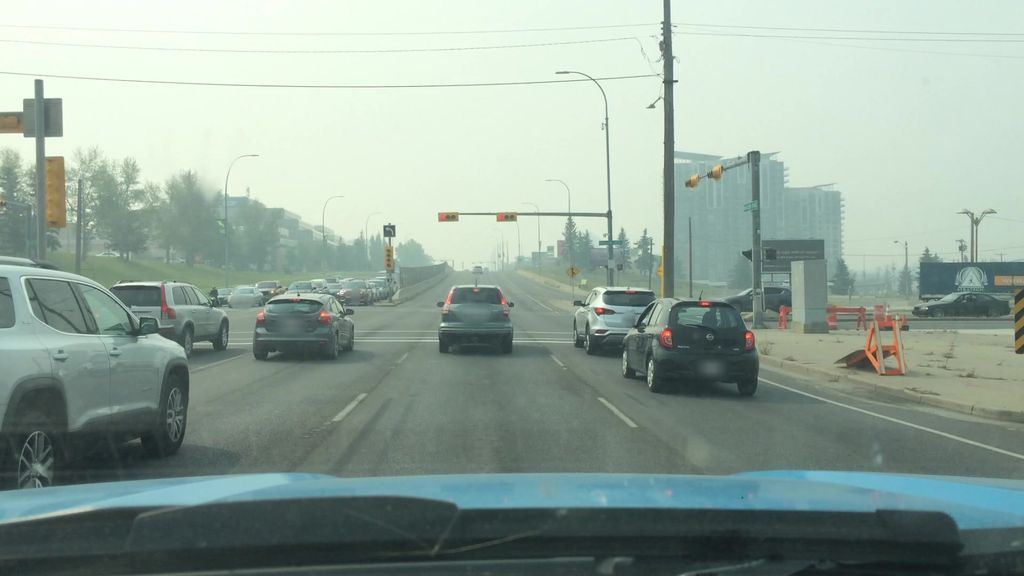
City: calgary